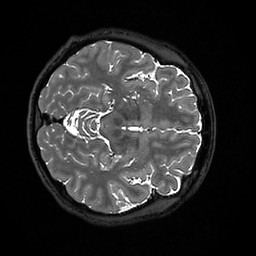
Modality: T2w
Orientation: axial
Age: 34
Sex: female
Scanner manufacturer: ge
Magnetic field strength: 3 T
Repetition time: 3.202 s
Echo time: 0.06589 s